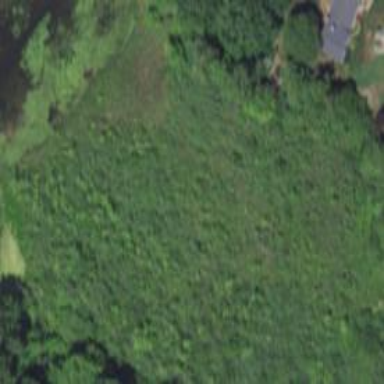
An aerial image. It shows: Marshy wetland area.